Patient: sex F, age 72
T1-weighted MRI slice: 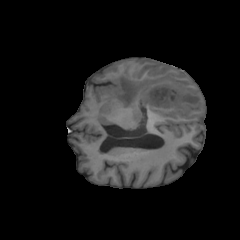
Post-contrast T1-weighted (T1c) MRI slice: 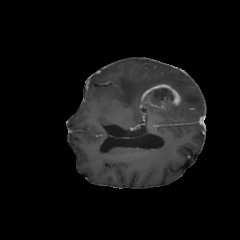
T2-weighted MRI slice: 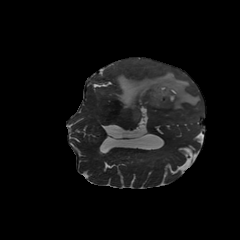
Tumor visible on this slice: yes
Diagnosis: Glioblastoma, IDH-wildtype
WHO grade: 4